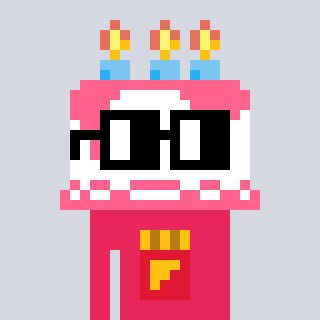
a pixel art character with square black glasses, a cake-shaped head and a redpinkish-colored body on a cool background